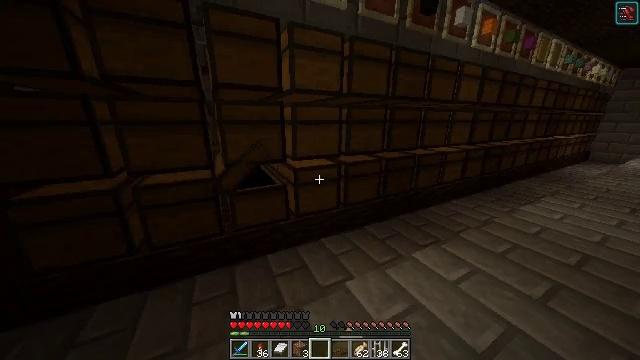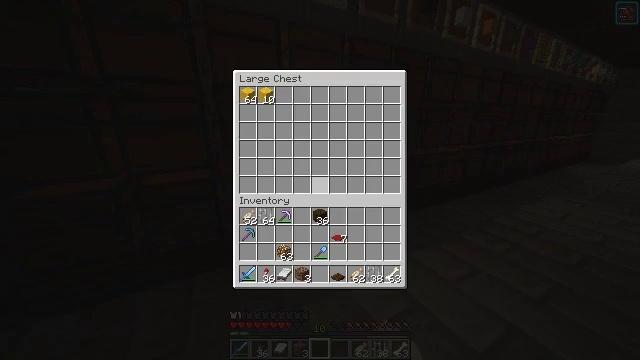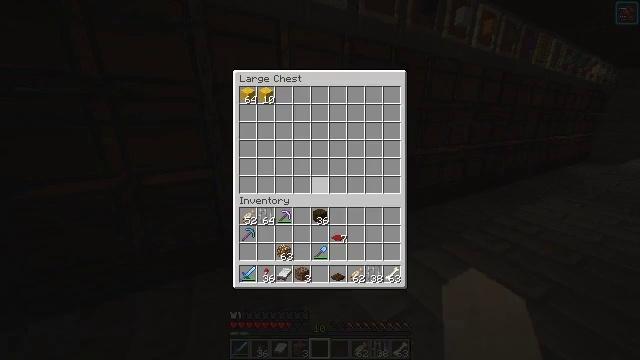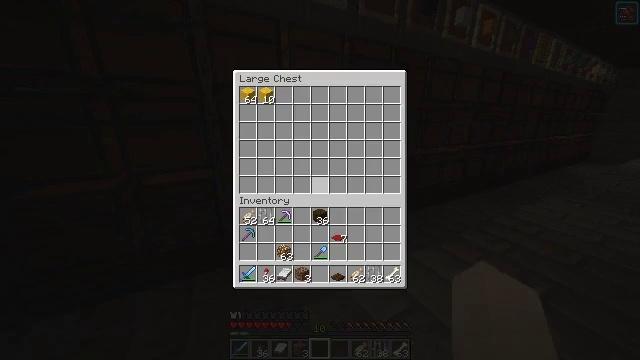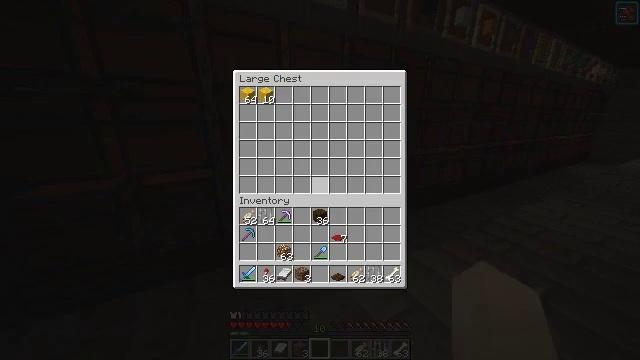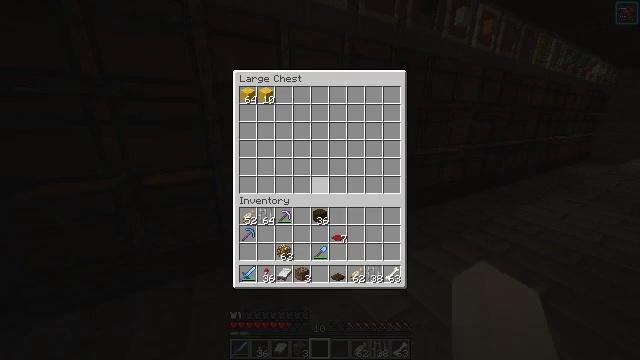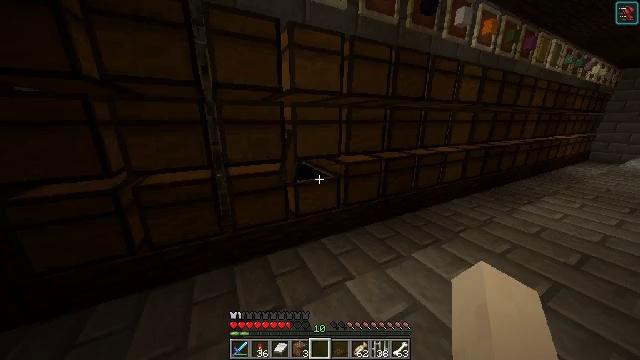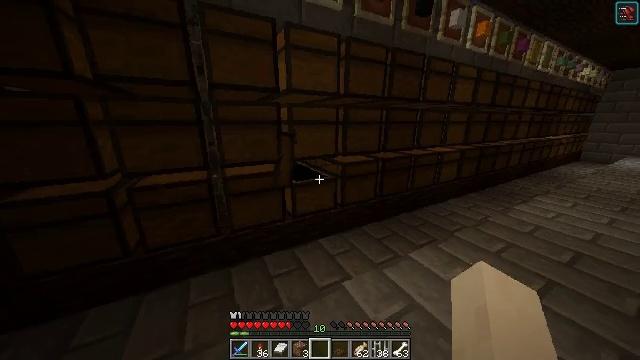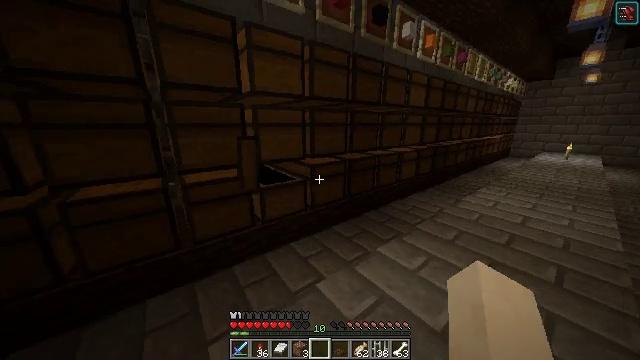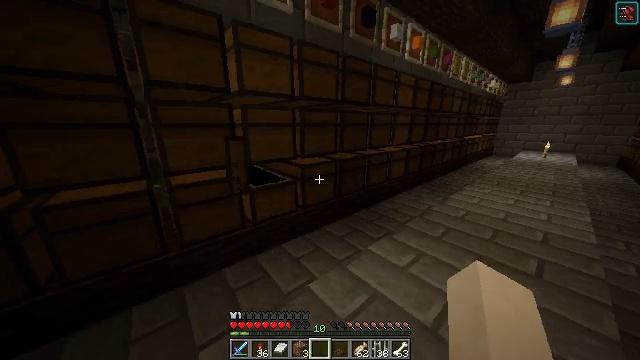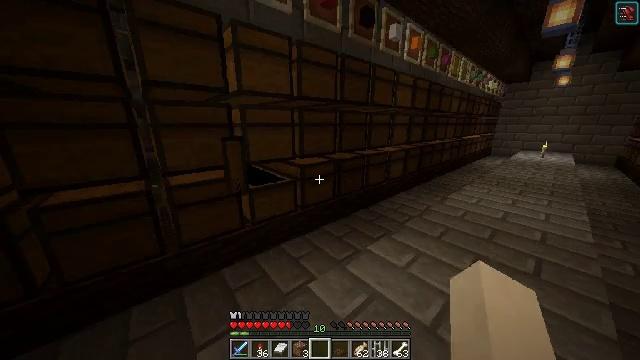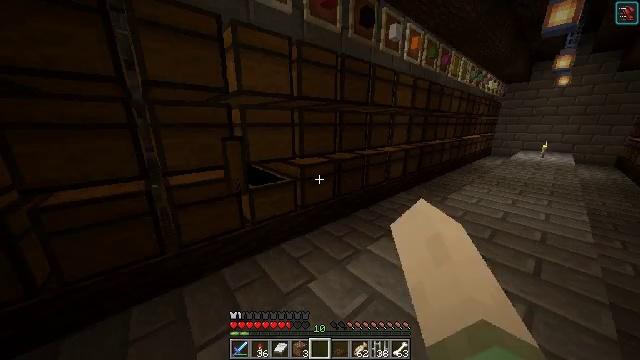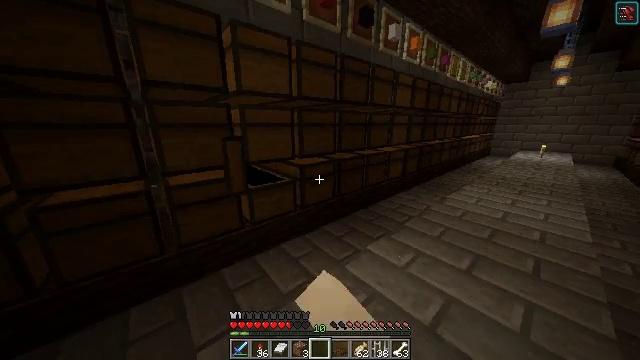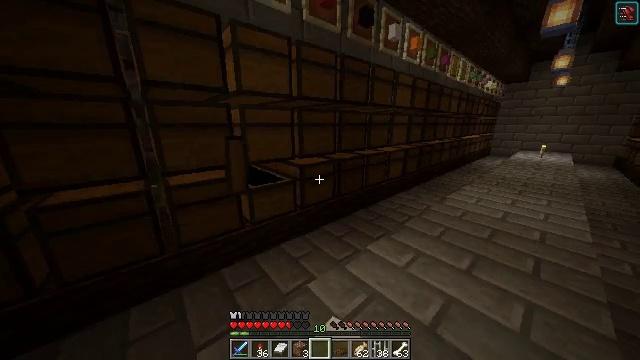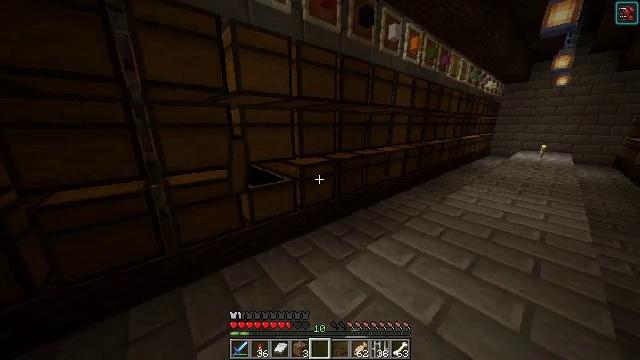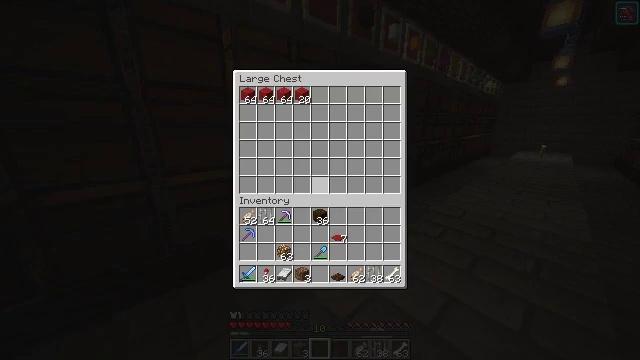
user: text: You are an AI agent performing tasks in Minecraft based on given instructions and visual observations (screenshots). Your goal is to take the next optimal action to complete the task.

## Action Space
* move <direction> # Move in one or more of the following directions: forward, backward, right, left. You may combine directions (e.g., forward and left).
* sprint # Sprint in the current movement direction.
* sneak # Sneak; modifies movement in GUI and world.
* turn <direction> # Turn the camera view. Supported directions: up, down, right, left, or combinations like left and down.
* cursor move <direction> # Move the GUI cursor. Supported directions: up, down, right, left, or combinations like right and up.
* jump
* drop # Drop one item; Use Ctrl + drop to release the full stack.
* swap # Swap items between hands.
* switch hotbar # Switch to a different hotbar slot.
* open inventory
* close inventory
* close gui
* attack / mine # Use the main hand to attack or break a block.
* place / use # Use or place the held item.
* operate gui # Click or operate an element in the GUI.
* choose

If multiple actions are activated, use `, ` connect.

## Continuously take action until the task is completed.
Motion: motion action
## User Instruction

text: Drop kelp from the inventory.
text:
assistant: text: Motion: no_op
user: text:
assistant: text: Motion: no_op
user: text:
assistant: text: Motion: no_op
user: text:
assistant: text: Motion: no_op
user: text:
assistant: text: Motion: no_op
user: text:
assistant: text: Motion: close inventory
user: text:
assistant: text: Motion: close inventory
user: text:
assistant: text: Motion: turn right
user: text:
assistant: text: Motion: turn right
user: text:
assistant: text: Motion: use / place
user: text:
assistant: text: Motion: use / place
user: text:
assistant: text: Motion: no_op
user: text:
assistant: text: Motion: no_op
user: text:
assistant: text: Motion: no_op
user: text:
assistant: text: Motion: open gui
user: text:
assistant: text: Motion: no_op
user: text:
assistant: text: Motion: no_op
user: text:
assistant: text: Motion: no_op
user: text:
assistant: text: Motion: no_op
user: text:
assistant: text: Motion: turn left and up, close gui
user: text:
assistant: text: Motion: turn left and up
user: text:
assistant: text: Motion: turn left and up
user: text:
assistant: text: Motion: no_op
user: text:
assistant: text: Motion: turn left
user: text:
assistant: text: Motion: turn left
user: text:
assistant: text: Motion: no_op
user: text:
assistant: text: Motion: use / place
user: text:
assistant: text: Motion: use / place
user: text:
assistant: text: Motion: no_op
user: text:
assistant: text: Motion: no_op